Question: translation of the exercise: There is a code snippet in PHP. After the loop is over, the variable a gets value

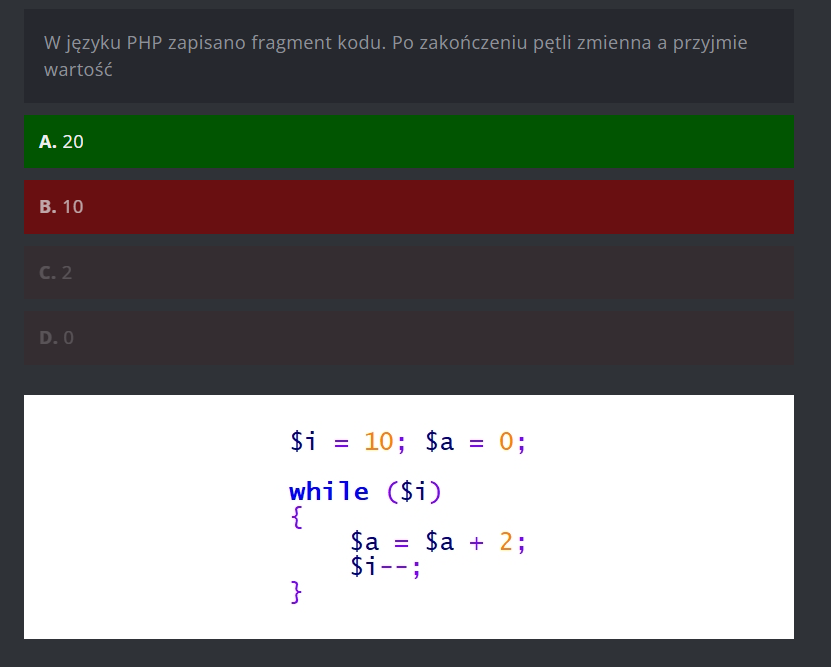
Answer: '$a' starts out as 0 and '$i' as 10.
The code inside the 'while' loop will run as long as the expression inside the '()' is true. In PHP, any number that isn't '0' is considered 'true'.
Each time the loop runs (or as we say, each "iteration of the loop", two things happen:
1. $a is set to $a + 2. In other words, $a is now whatever it was before, plus 2.
2. $i is "decremented" by 1. In other words, $i is now whatever it was before, minus 1.
Here are the values of each variable at the end of each iteration:
| Iteration | Value of $a | Value of $i |
| --------- | ----------- | ----------- |
| 1 | 0 + 2 = 2 | 10 - 1 = 9 |
| 2 | 2 + 2 = 4 | 9 - 1 = 8 |
| 3 | 4 + 2 = 6 | 8 - 1 = 7 |
| 4 | 6 + 2 = 8 | 7 - 1 = 6 |
| 5 | 8 + 2 = 10 | 6 - 1 = 5 |
| 6 | 10 + 2 = 12 | 5 - 1 = 4 |
| 7 | 12 + 2 = 14 | 4 - 1 = 3 |
| 8 | 14 + 2 = 16 | 3 - 1 = 2 |
| 9 | 16 + 2 = 18 | 2 - 1 = 1 |
| 10 | 18 + 2 = 20 | 1 - 1 = 0 |
Since '$i' is now 0, the expression in the '()' is considered 'false', so the loop stops, and the value of '$a' is 20.